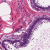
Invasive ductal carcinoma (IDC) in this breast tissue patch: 0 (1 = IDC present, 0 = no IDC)